Field crop: maize
Growth stage: 2
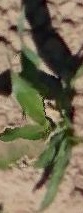
Species: maize